Question: another easy one but I can't seem to get it. I need to write a method that compares the structures of two binary trees and returns weather they are the same or not. The data and data types are not important only the structures. Here are some examples:

Here is the code I have so far. I think it is really close.
'''
public boolean sameStructure(OrderedSet<E> other) {
if (other.size() != size)
return false;
return sameStructureHelp(other, root, other.root);
}
private boolean sameStructureHelp(OrderedSet<E> other, TreeNode ref,
TreeNode otherRef) {
if (otherRef == null && ref != null)
return false;
if (otherRef != null && ref == null)
return false;
sameStructureHelp(other, ref.left, otherRef.left);
sameStructureHelp(other, ref.right, otherRef.right);
return true;
}
'''
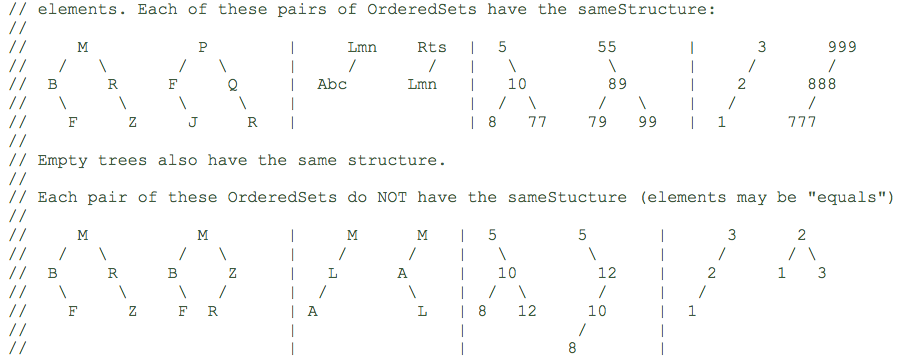
Answer: What you pasted is mostly right, only missing a critical piece: instead of just checking the left and right subtrees, you should return their 'and' value, which would mean if the trees rooted in the current nodes satisfies the condition for being the same stucture.